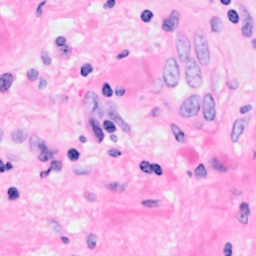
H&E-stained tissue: Breast